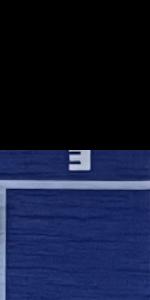
Label: Empty